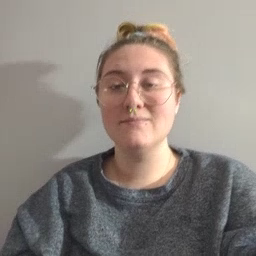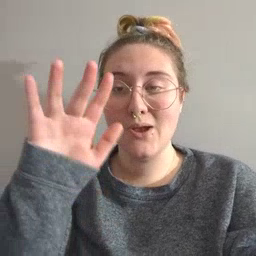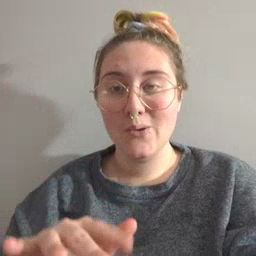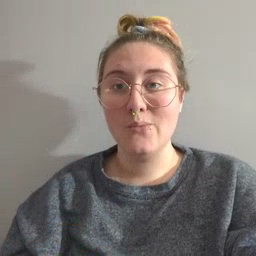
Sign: snow